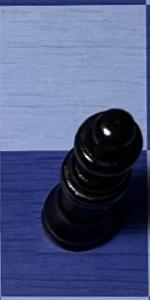
Label: Queen_Black